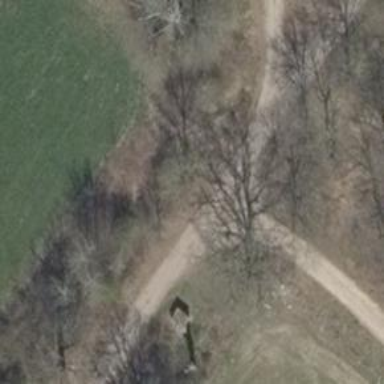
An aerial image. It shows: Unclassified road with grade-3 tracktype.